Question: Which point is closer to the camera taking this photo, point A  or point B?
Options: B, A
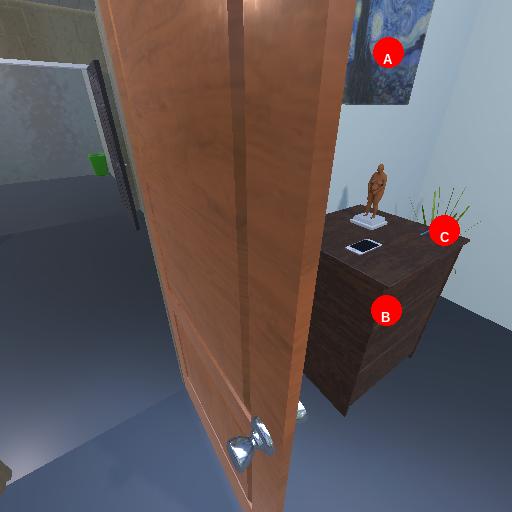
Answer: B